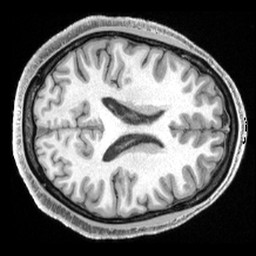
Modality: T1w
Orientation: axial